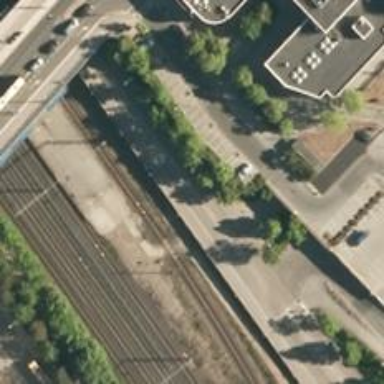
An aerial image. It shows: Level crossing along the railway with gate barrier.